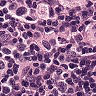
Metastatic tissue present: yes